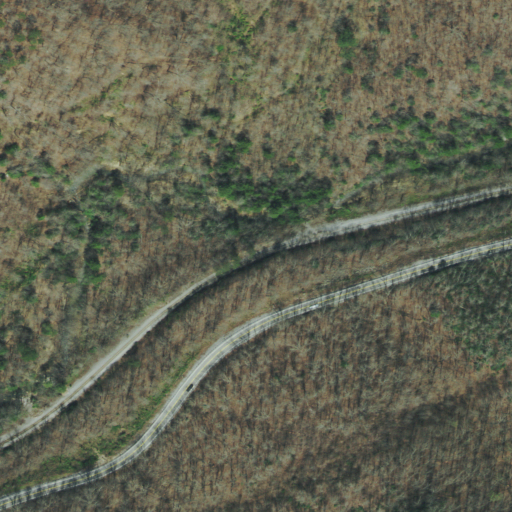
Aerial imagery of valley in Tennessee named Wolfpen Hollow containing deciduous forest, mixed forest, open development, and shrub